Question: I will need your support to count subtotal and total in html table (without buttons).
Subtotal: 1st column * 2nd column (inputs)
Total: Sum of subtotals
'<table rowspan="0" id="res">'
'''
<table rowspan="0" id="res">
<tr>
<th>Bank</th>
<th>Qty</th>
<th>Subtotal</th>
</tr>
<tr>
<td>5000</td>
<td><input type="text"></td>
<td></td>
</tr>
<tr>
<td>2000</td>
<td><input type="text"></td>
<td></td>
</tr>
<tr>
<td>1000</td>
<td><input type="text"></td>
<td></td>
</tr>
<tr>
<td>500</td>
<td><input type="text"></td>
<td></td>
</tr>
<tr>
<td>200</td>
<td><input type="text"></td>
<td></td>
</tr>
<tr>
<td>100</td>
<td><input type="text"></td>
<td></td>
</tr>
<tr>
<td>50</td>
<td><input type="text"></td>
<td></td>
</tr>
<tr>
<td>20</td>
<td><input type="text"></td>
<td></td>
</tr>
<tr>
<td>10</td>
<td><input type="text"></td>
<td></td>
</tr>
<tr>
<td>5</td>
<td><input type="text"></td>
<td></td>
</tr>
<tr>
<td>2</td>
<td><input type="text"></td>
<td></td>
</tr>
<tr>
<td>1</td>
<td><input type="text"></td>
<td></td>
</tr>
<tr>
<td colspan="3"></td>
</tr>
<tr>
<td>Total</td>
<td></td>
<td>CZK</td>
</tr>
</table>
'''
<URL>
E.G. screen of example:

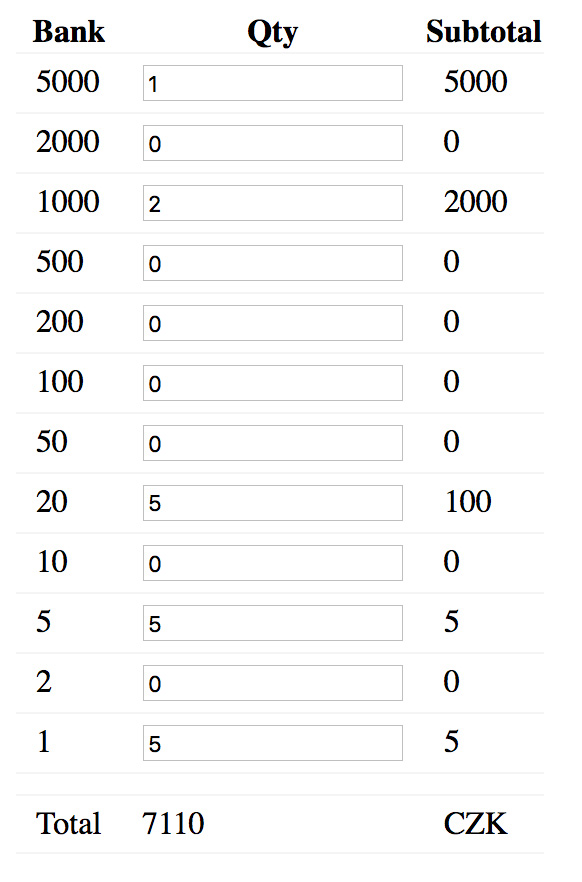
Answer: This would be a start for you.
firstly, you dont't need that part in your table:
'''
<tr>
<td colspan="3"></td>
</tr>
'''
your can add this jQuery to execute the inner function for every event 'change' that occurs to an 'input' field of your page:
'''
jQuery(document).on('change', 'input', function() {
var total = .0;
$('#res tr:not(:first)').each(function(i,item){
var tds = $(item).find('td');
var celQty = $(tds[1]);
var inputQty = $(celQty.find('input')[0]);
var qty = parseFloat(inputQty.val());
if($(tds[0]).text() == "Total"){
$(tds[1]).text(total);
}else {
var bankColValue = parseFloat($(tds[0]).text());
var colSubTotal = $(tds[2]);
var valItem = bankColValue * (isNaN(qty)? 0: qty);
colSubTotal.text(valItem);
total += valItem;
}
});
'''
});
Follow the <URL> updated.
Hope it helps.